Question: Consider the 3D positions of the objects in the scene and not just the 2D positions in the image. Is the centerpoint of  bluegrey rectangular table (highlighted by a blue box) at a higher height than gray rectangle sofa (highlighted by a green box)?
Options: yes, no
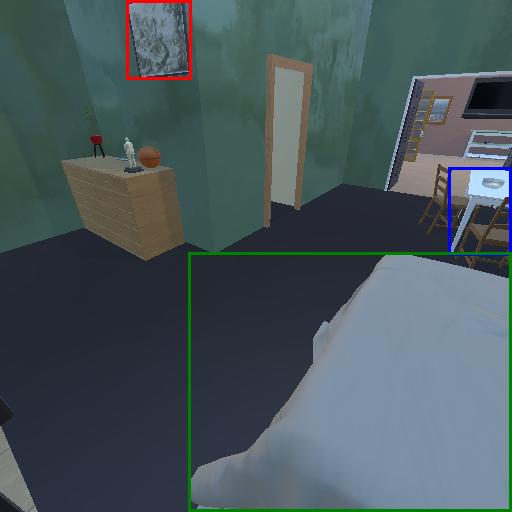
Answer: yes